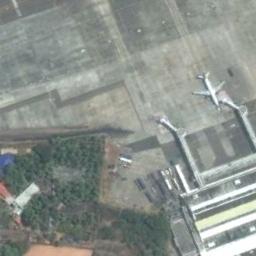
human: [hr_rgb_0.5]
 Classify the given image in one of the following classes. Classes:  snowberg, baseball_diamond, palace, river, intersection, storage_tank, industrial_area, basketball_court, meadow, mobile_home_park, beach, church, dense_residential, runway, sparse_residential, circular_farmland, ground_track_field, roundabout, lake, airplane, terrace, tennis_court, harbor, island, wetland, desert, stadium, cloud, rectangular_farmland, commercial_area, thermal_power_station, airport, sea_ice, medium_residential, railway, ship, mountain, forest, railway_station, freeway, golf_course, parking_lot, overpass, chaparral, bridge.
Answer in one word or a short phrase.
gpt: airplane